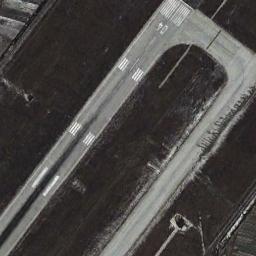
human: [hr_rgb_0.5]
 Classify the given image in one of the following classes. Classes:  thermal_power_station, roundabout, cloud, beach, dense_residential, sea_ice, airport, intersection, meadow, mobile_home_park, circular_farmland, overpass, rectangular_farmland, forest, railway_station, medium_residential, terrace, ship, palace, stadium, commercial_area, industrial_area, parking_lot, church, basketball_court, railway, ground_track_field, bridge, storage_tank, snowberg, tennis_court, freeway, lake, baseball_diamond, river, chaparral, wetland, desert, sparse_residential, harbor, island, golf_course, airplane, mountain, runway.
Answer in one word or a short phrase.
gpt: runway